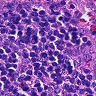
Metastatic tissue present: no